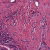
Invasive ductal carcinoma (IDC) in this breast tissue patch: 0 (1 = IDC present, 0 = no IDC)